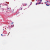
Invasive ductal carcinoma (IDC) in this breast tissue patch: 0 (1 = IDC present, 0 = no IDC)